Field crop: maize
Growth stage: 1
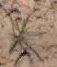
Species: salsola